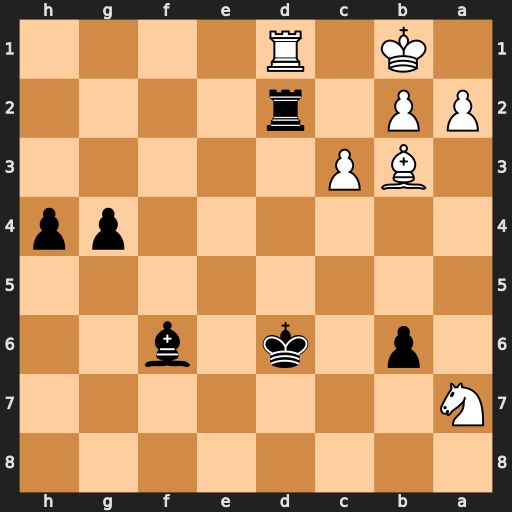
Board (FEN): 8/N7/1p1k1b2/8/6pp/1BP5/PP1r4/1K1R4
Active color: b
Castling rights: -
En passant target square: -
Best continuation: Rxd1+ Bxd1 g3